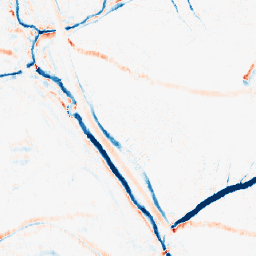
Category: morphological
Decomposition family: morphological_ellipse
Decomposition parameters: operation: average
width: 10
height: 5
Upsampling method: nearest
Upsampling parameters: scale: 2
Upsampling scale: 2